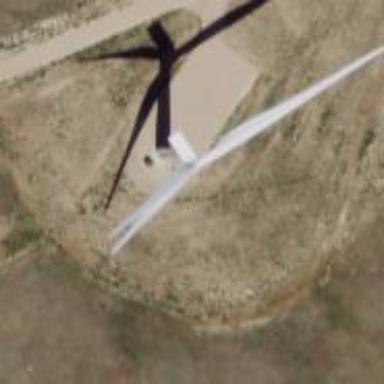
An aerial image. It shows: Wind generator powered by horizontal-axis wind turbine.